Question: Before I asked this question, I went through many examples, some of them are related, but did not answer my needs:
- <URL>
I have a list as 'keyMessageList' which includes 'id' as and associated 'keyWord' as .
I displayed 'keyWord''s name on my jpanel using following code:
'''
for (KeyMessage obj : keyMessageList) {
checkBox = new JCheckBox(obj.getSmsKey());
displayKeywordPanel.checkBooxPanel.add(checkBox);
}
'''
I got the following output:

Now, My requirement is: If I keywords, I need to get the 'id' associated with the selected 'keyword'. I have done similar things many times in 'web applications' like this, but now I need to do the same thing on swing. I used the following code on web application to fulfill the requirements.
Code for web:
'''
<h:selectOneMenu id="branch" value="#{createUser.branchId}" required="true" requiredMessage="Please choose branch">
<f:selectItems value="#{allBranch}"/>
</h:selectOneMenu>
'''
Can any swing expert please help me.
I may select multiple checkBox and 'keyMessageList' returns from query.
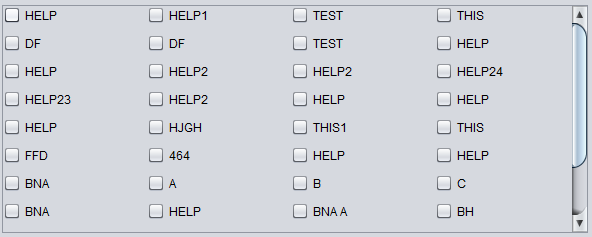
Answer: > I have a list as keyWordsList which includes id and associated keyWord.
Don't use a List. Instead use a 'Map' with the "keyword" as the key and the "id" as the value. Then when you select a check box you get the ID from the Map.
Another option would be to create you JCheckBox as follows:
'''
JCheckBox checkBox = new JCheckBox(keyword);
checkbox.setActionCommand( id );
'''
Then later you access the id of the selected checkbox by using the getActionCommand() method.